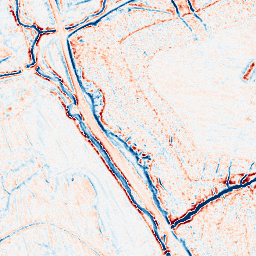
Category: edge_preserving
Decomposition family: bilateral
Decomposition parameters: d: 9
sigma_color: 25
sigma_space: 100
Upsampling method: quintic
Upsampling parameters: scale: 4
Upsampling scale: 4